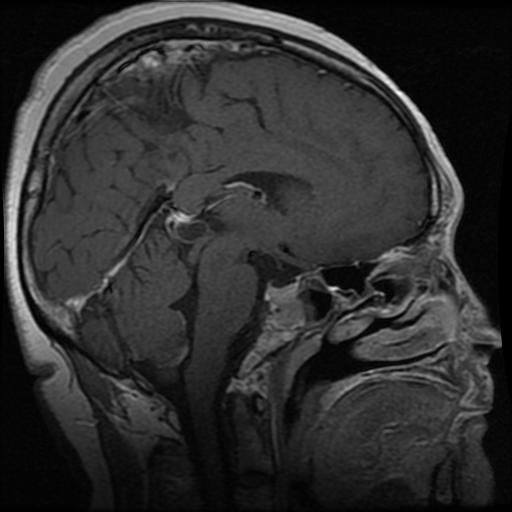
Label: pituitary